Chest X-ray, AP view. Patient: 26 years old, sex F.
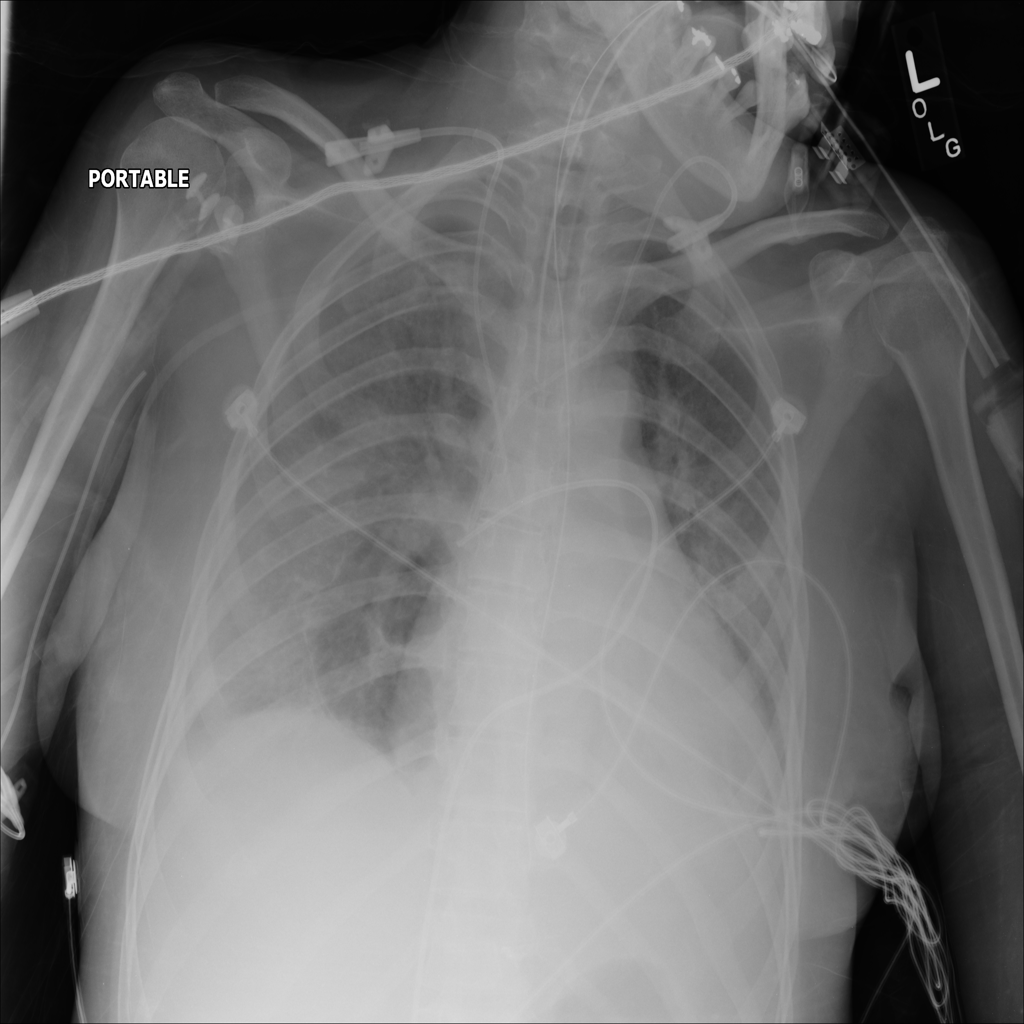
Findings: No Finding